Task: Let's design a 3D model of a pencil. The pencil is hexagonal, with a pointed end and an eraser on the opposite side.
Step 69:
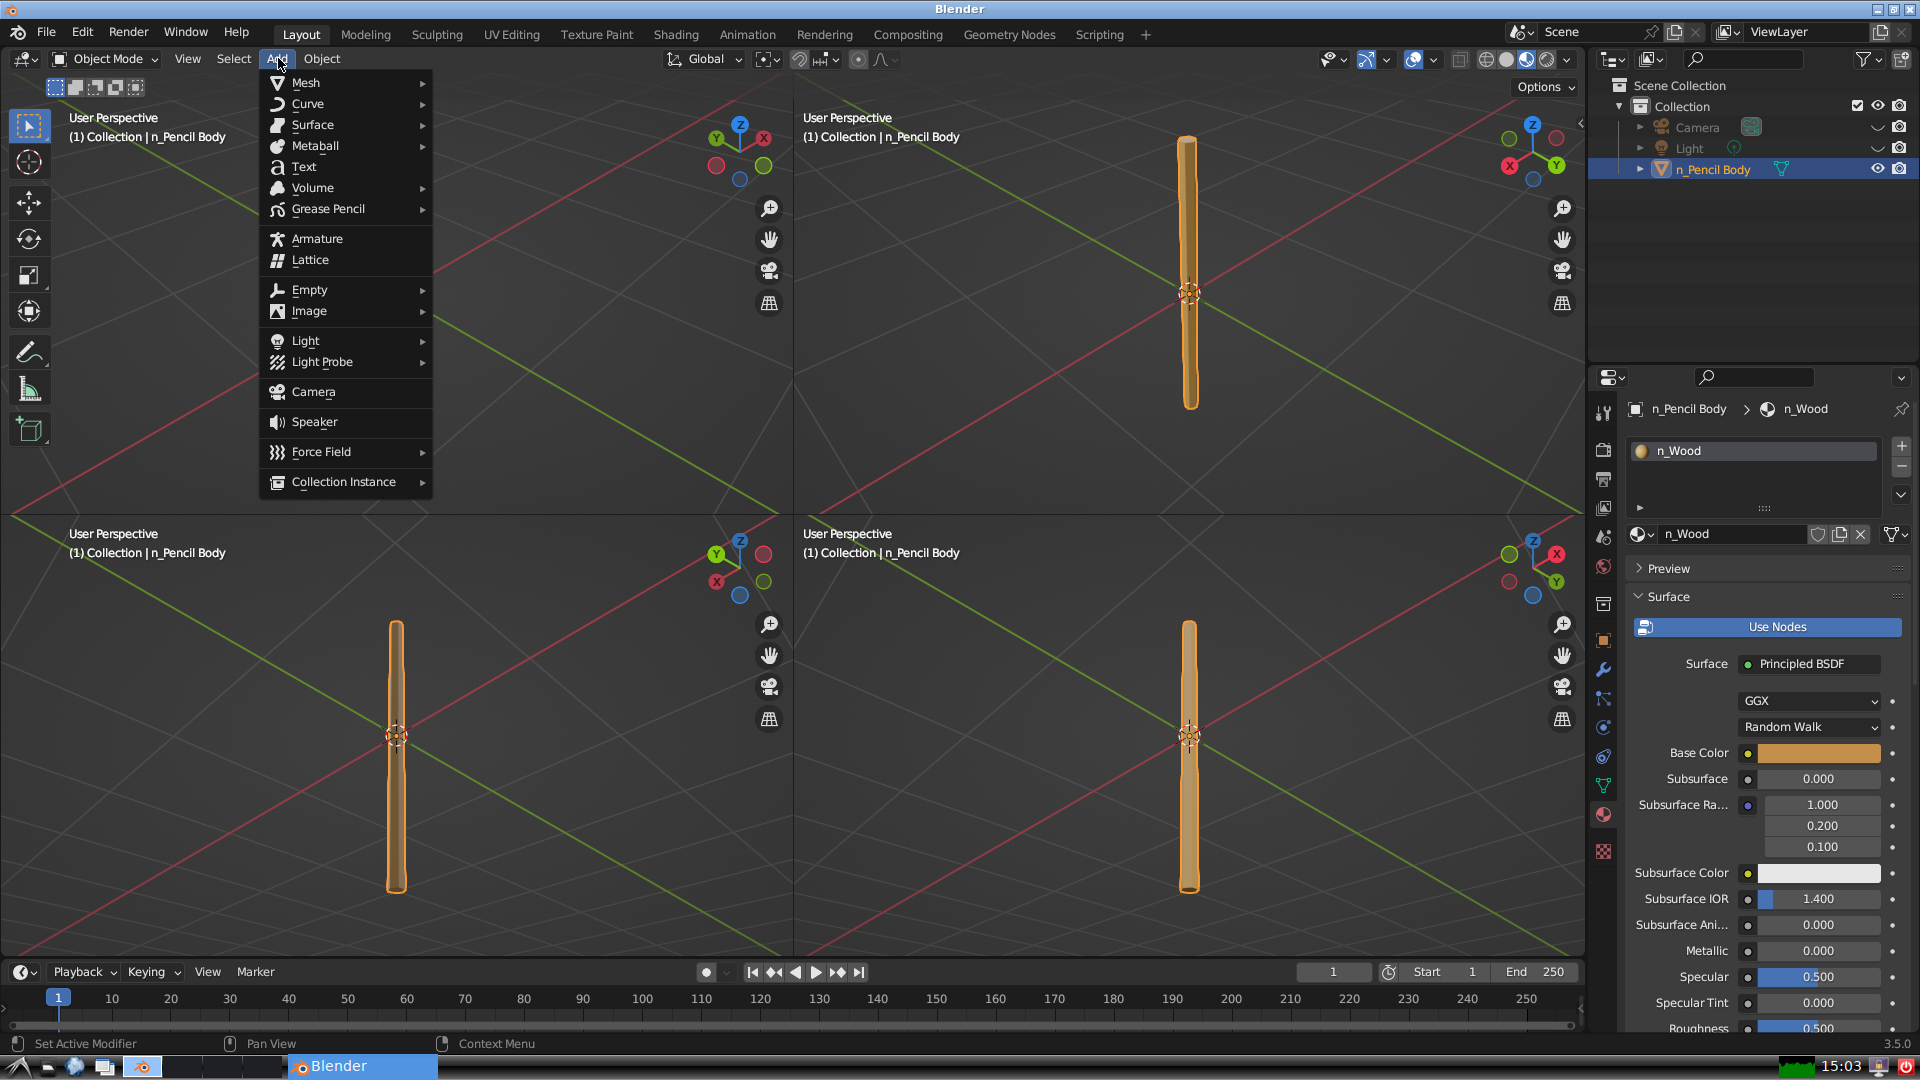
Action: {"mouse_move": [304, 82]}